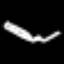
Label: pencil